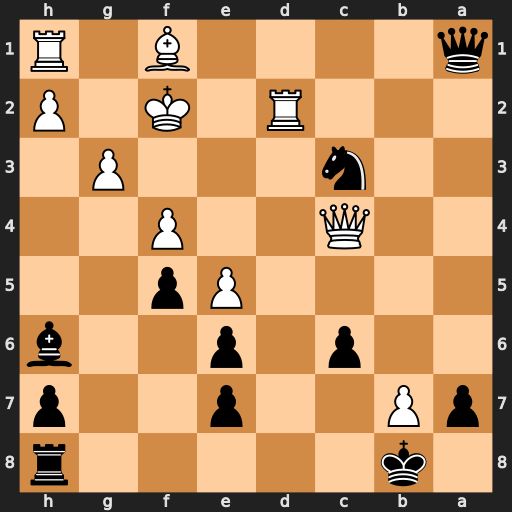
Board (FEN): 1k5r/pP2p2p/2p1p2b/4Pp2/2Q2P2/2n3P1/3R1K1P/q4B1R
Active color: b
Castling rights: -
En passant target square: -
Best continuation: Ne4+ Kg2 Nxd2